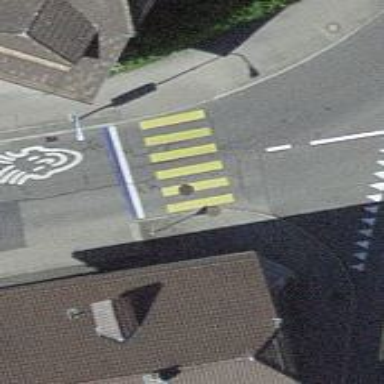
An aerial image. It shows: Zebra crossing on the road.